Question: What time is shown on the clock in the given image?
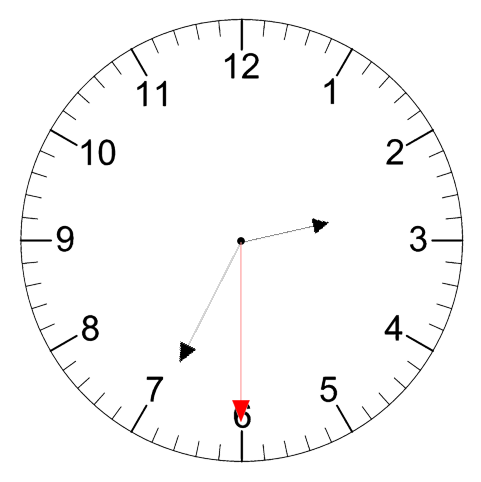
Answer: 02:34:30